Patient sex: M
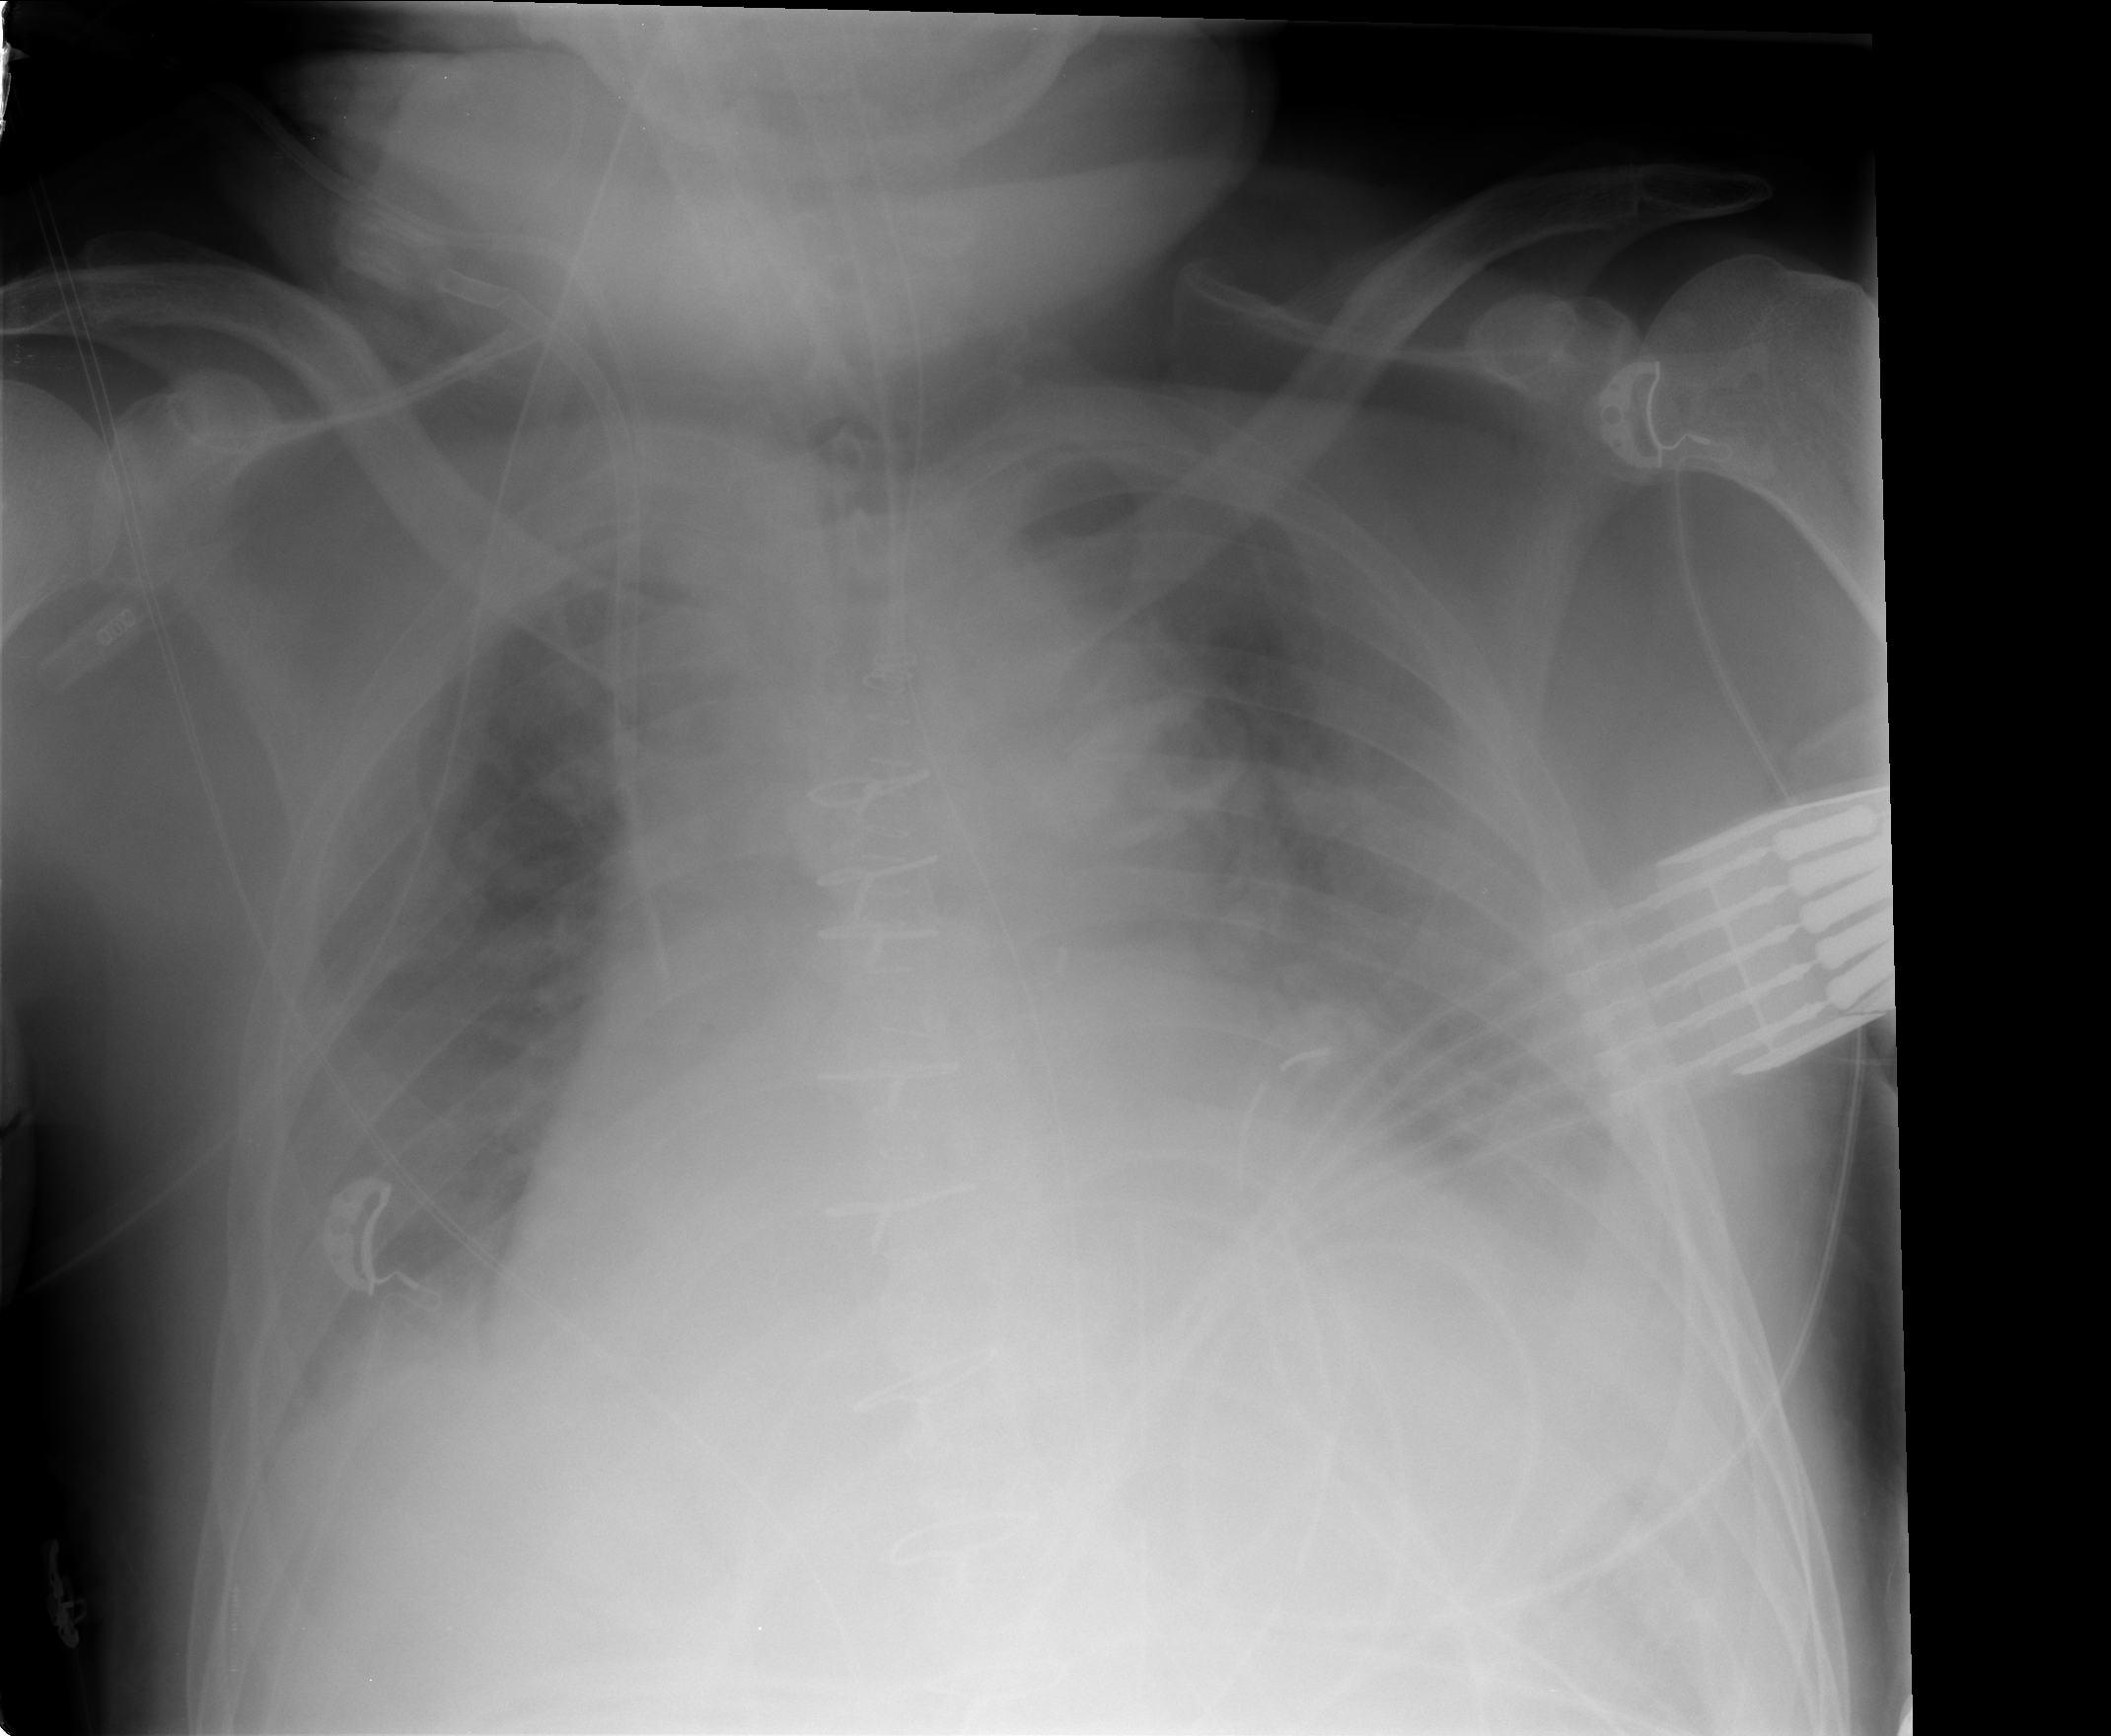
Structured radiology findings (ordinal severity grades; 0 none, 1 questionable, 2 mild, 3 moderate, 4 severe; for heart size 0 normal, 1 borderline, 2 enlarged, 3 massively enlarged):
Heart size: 2
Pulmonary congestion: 2
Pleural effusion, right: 2
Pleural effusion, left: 2
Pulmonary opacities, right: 0
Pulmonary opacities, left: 0
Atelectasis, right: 2
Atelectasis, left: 2